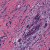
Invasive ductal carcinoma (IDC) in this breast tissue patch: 0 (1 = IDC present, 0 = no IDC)